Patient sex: M
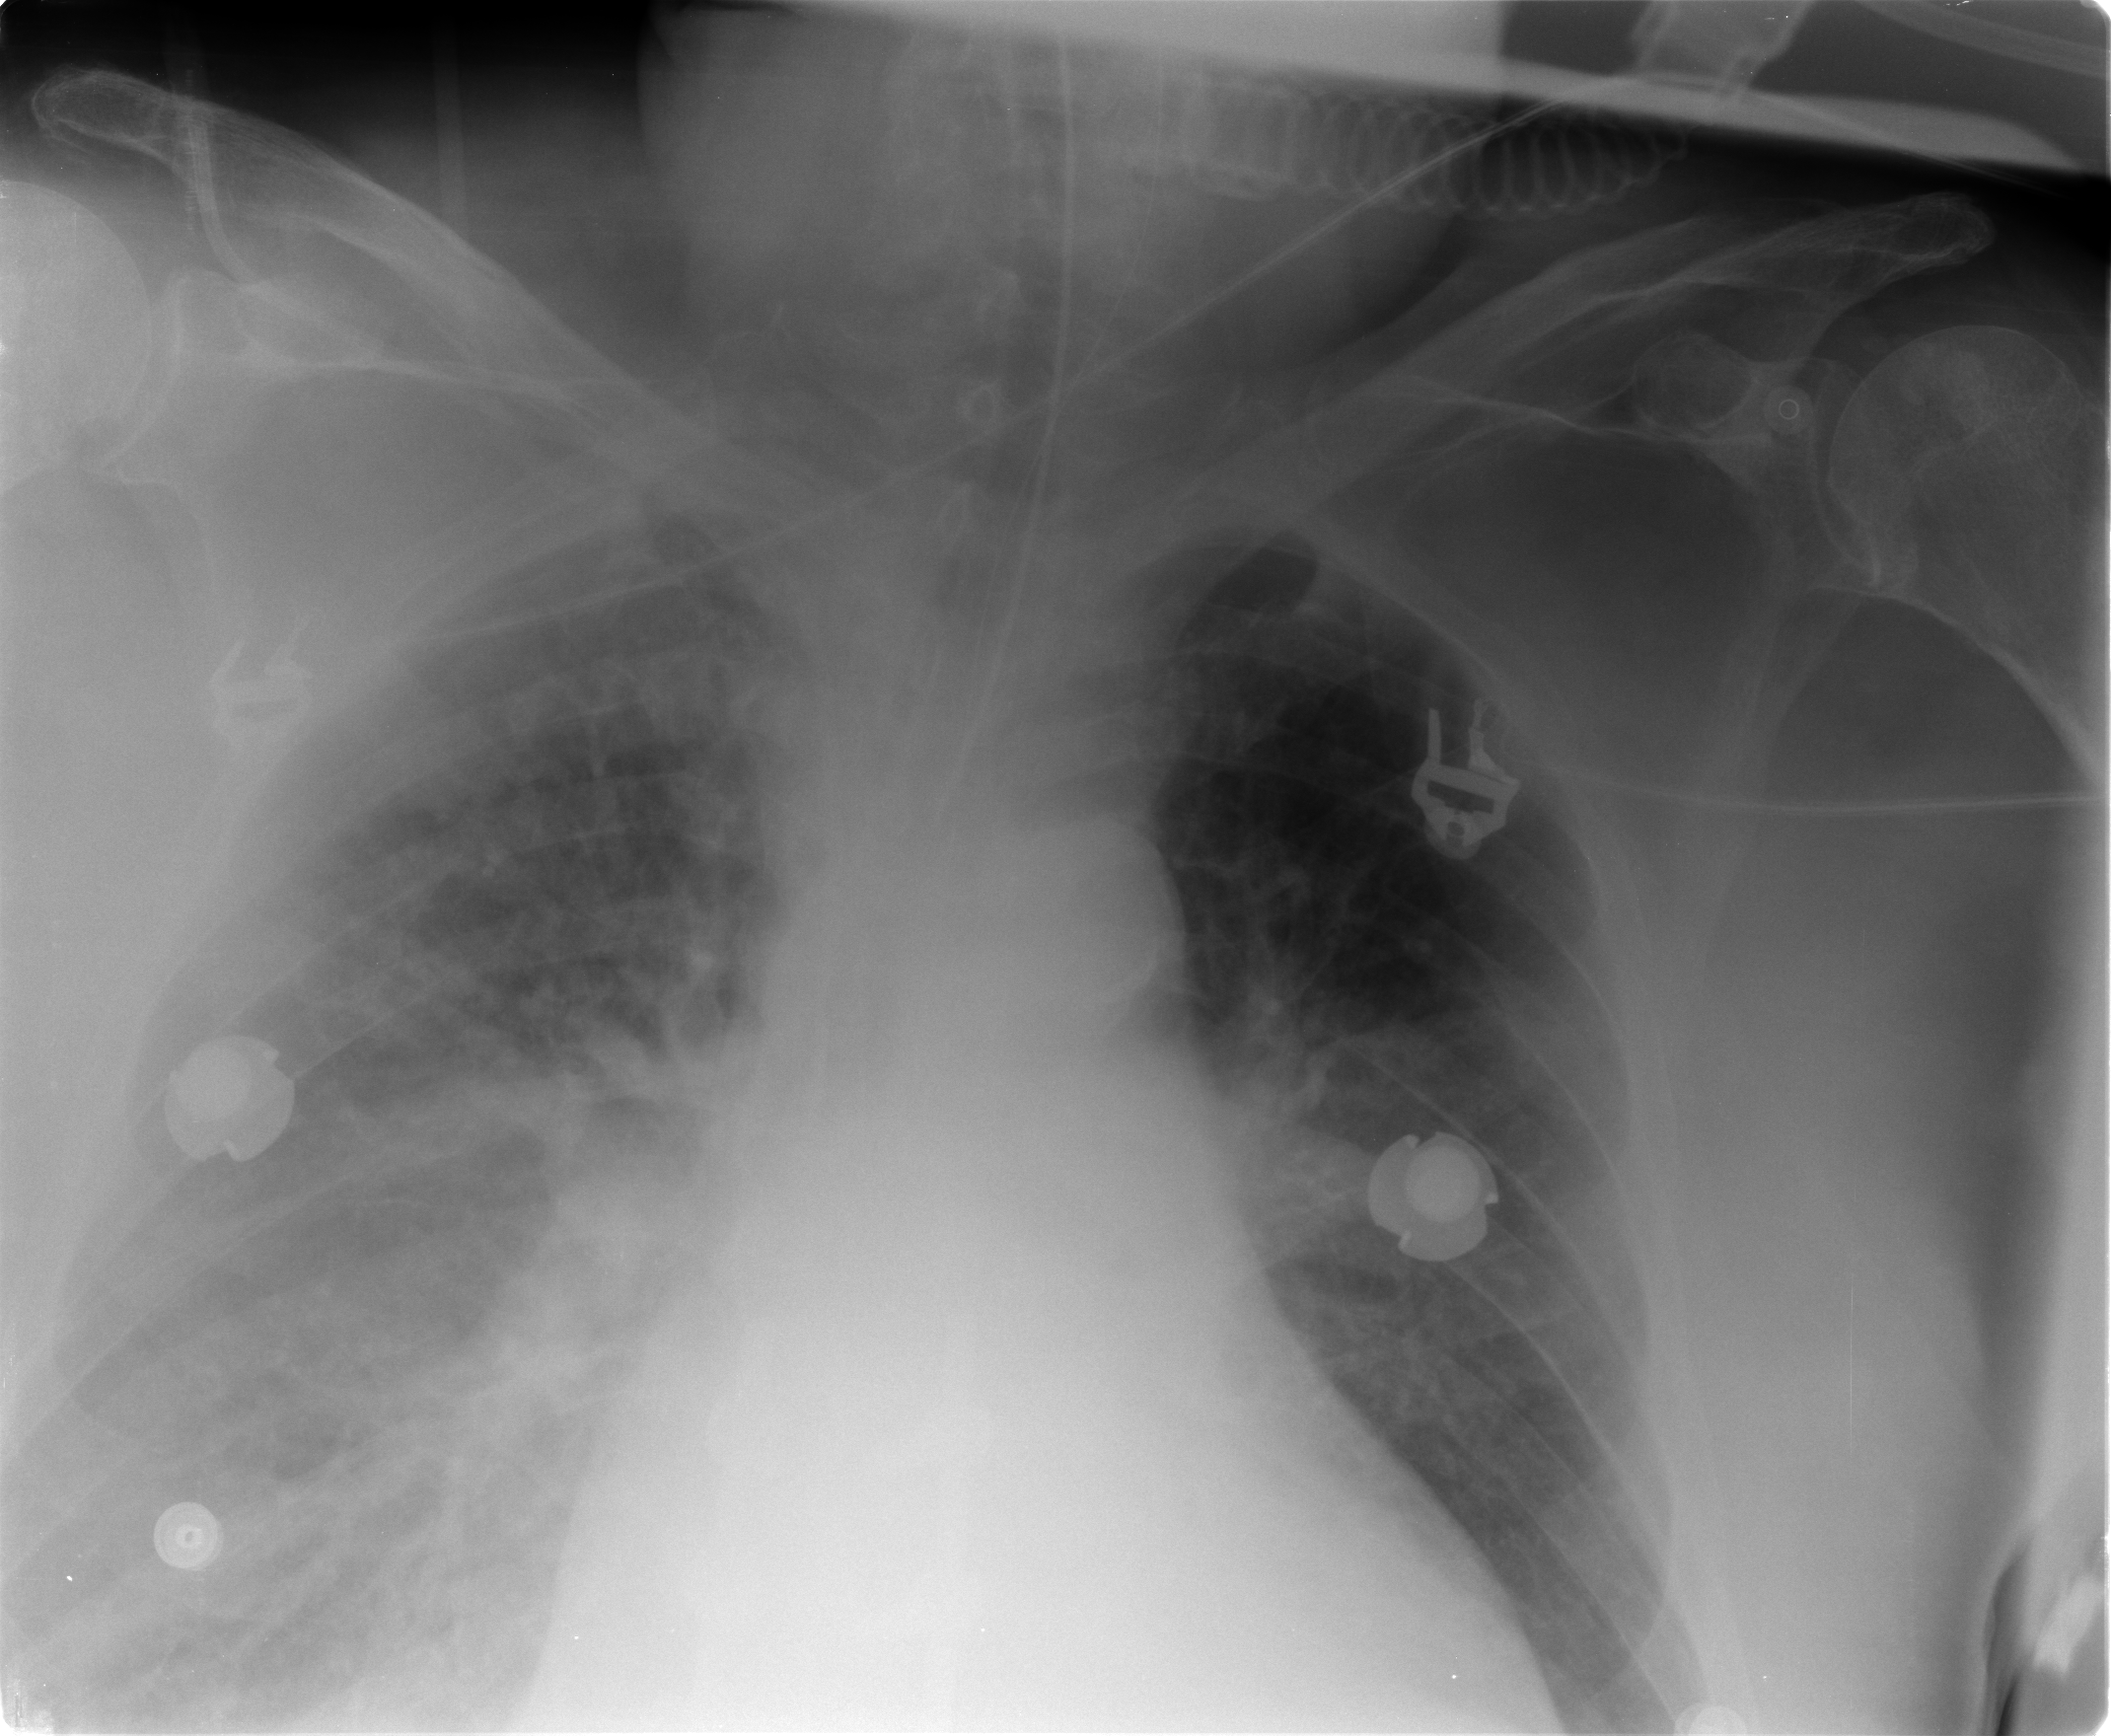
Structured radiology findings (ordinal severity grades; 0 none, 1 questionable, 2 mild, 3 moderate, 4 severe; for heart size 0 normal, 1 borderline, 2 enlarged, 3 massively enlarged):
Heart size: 2
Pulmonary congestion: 2
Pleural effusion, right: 2
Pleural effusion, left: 0
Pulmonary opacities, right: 3
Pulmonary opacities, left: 0
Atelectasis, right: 2
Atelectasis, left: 1